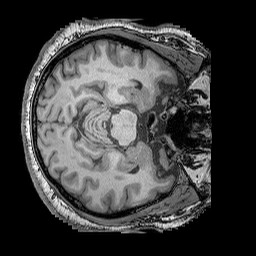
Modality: T1w
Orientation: axial
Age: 43
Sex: male
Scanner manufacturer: siemens
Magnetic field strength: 3 T
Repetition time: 2.25 s
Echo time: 0.00411 s